Question: I am running a macro while in 'Private Sub Workbook_BeforeClose(Cancel As Boolean)'
but whenever user clicks on button macro should not run.
---
I kept following lines of code
'''
Private Sub Workbook_BeforeClose(Cancel As Boolean)
If Cancel = True Then
MsgBox "You clicked on Cancel"
ElseIf Cancel = False Then
Call SDA
End If
'''
End SubBut whenever i press button it is not showing me any MessageBox.Any help would be appreciated greatly.
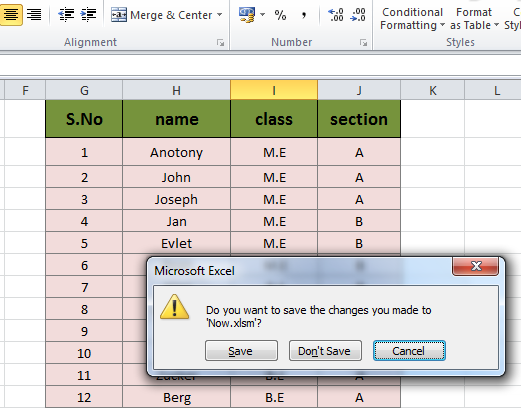
Answer: Try this please:
'''
Option Explicit
Private Sub Workbook_BeforeClose(Cancel As Boolean)
Dim Msg As String
Dim ireply As Integer
If Not Me.Saved Then
Msg = "Do you want to Save this book? "
ireply = MsgBox(Msg, vbQuestion + vbYesNoCancel)
Select Case ireply
Case vbYes
Me.Save
Call SDA
Case vbNo
Me.Saved = True
Case vbCancel
Cancel = True
MsgBox "Cancelling...workbook close event!"
Exit Sub
End Select
End If
End Sub
'''
-

The usual structure of a messagebox cancel event wrap is as follows:
'''
'--Display MessageBox
Dim intMsg as integer
intMsg = MsgBox(strPrompt, vbYesNo, strTitle)
'--Check pressed button
If iRet = vbNo Then
MsgBox "NO!"
Else
MsgBox "Yes!"
End If
'''